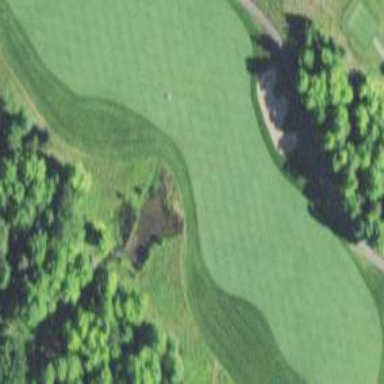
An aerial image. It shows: Golf fairway in the image.